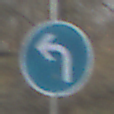
Verkehrszeichen: VorgeschriebeneFahrtrichtungLinks
Umgebung: Outdoor, Suburban
Tageszeit: MorningAfternoon
Wetter: PartlyCloudy
Licht: Natural
Jahreszeit: NotSpecified
Kontrast: HighContrast